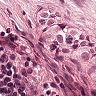
Metastatic tissue present: yes